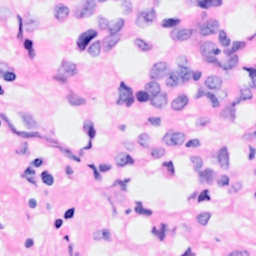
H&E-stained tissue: Breast